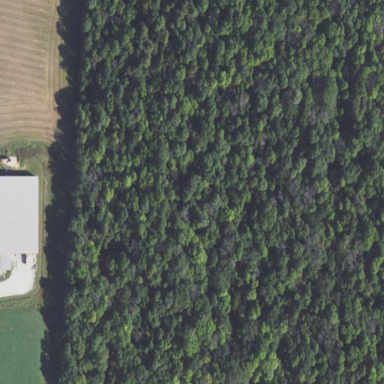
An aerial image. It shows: Nature reserve with dense forest vegetation.